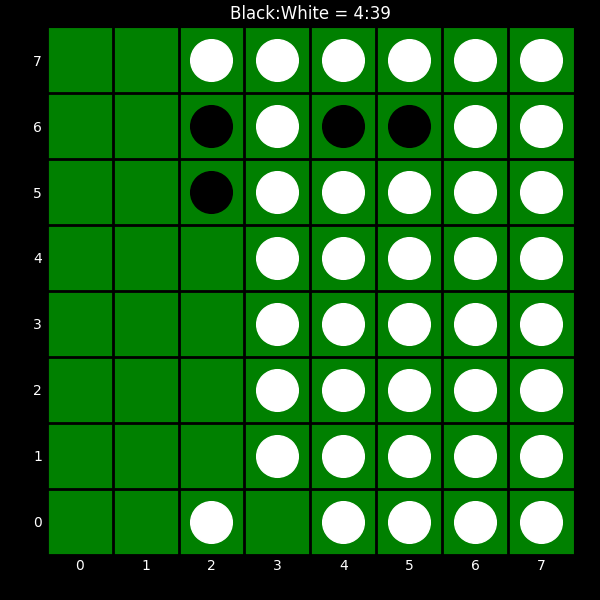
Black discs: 4
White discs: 39